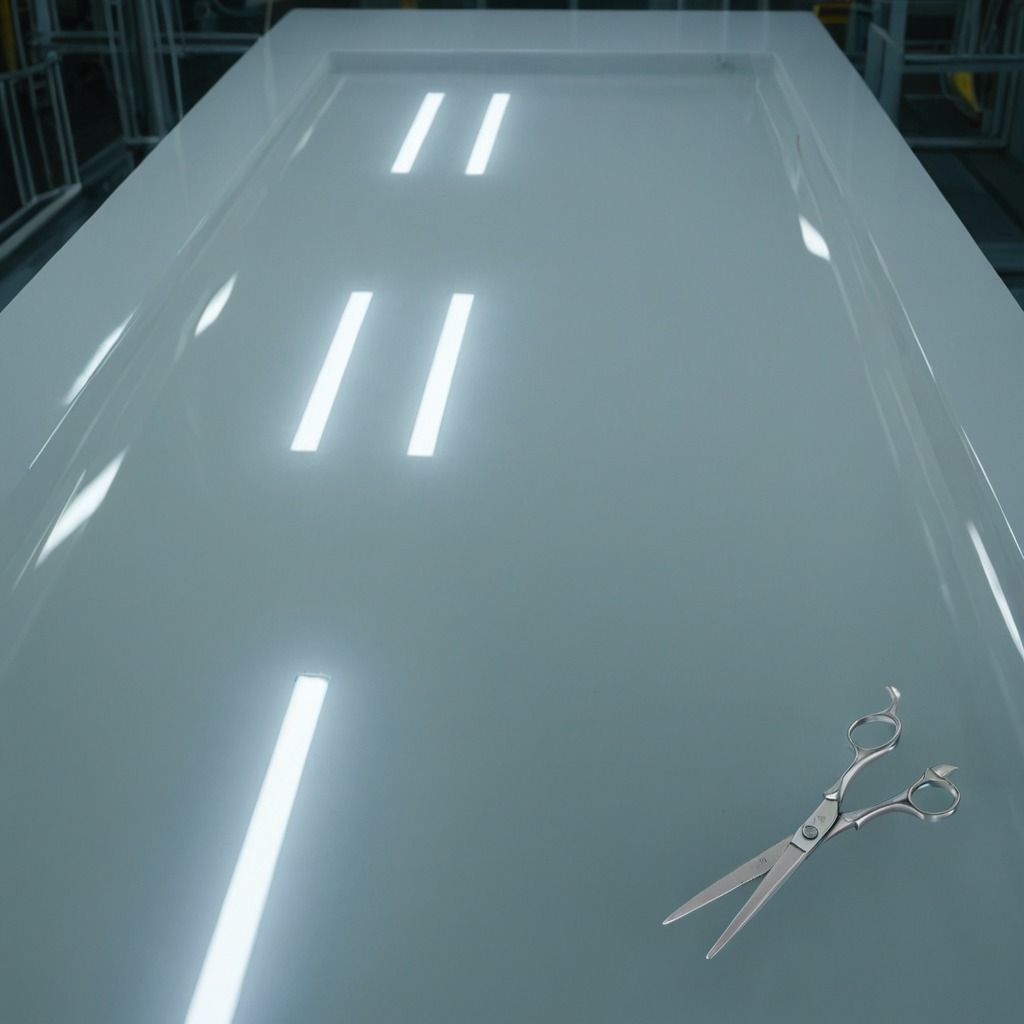
A scissor is lying on a table in a ship maintenance bay industrial lighting.